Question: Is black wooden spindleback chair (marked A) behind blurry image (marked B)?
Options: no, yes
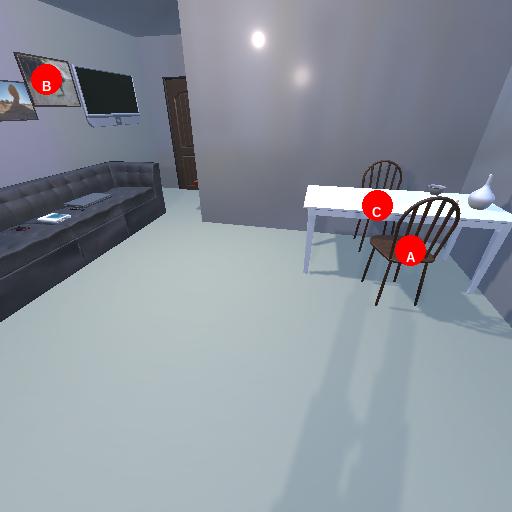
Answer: no